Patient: sex M, age 48
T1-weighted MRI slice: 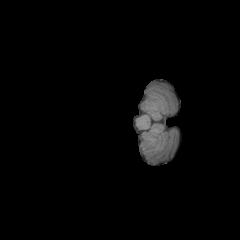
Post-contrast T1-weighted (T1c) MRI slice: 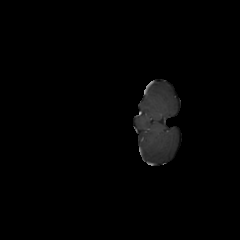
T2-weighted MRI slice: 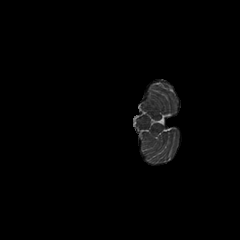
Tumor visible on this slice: no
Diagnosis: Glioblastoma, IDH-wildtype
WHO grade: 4